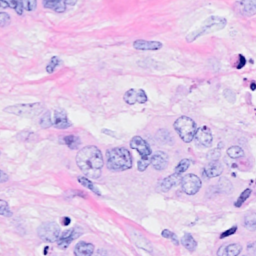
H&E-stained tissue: Breast